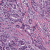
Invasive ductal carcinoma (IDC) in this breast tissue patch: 1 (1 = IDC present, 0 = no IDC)